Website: bh-photo
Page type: account-selection
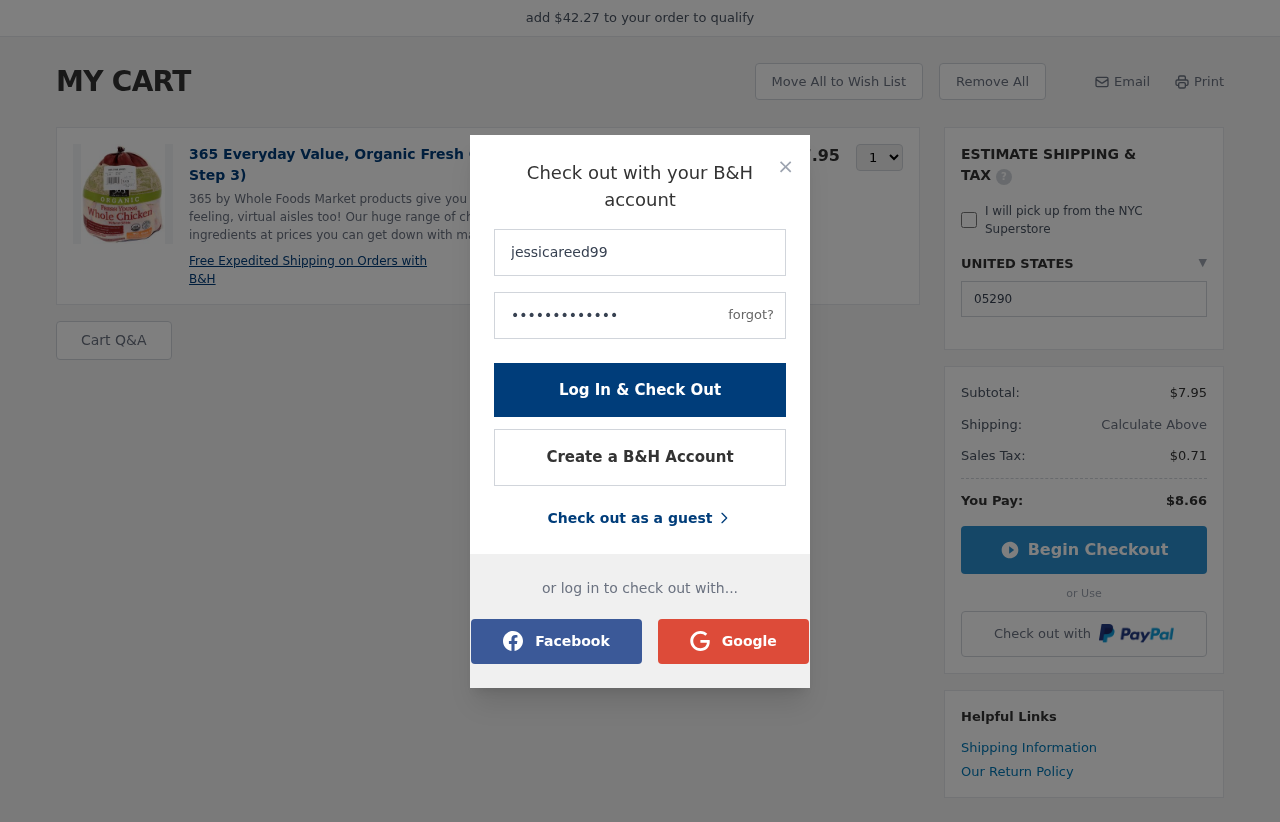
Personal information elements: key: PII_COUNTRY
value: UNITED STATES
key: PII_LOGIN_USERNAME
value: jessicareed99
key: PII_POSTCODE
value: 05290
Product elements: key: PRODUCT1_DESC
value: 365 by Whole Foods Market products give you that dance-down-the-aisles feeling, virtual aisles too! Our huge range of choices with premium ingredients at prices you can get down with makes grocery sho
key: PRODUCT1_NAME
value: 365 Everyday Value, Organic Fresh Chicken, Whole (GAP - Step 3)
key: PRODUCT1_PRICE
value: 7.95
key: PRODUCT1_QUANTITY
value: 1
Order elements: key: ORDER_SUBTOTAL
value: $7.95
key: ORDER_TAX
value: $0.71
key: ORDER_TOTAL
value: $8.66
Other elements: key: AMOUNT_TO_QUALIFY
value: $42.27